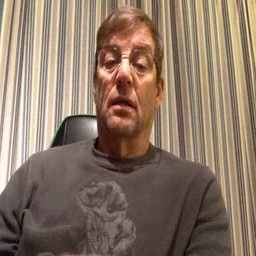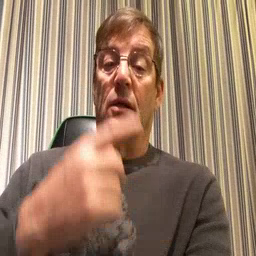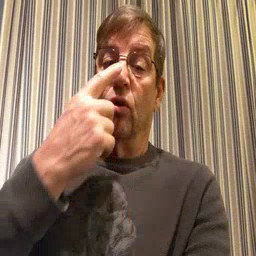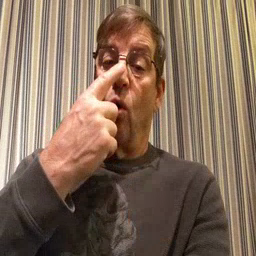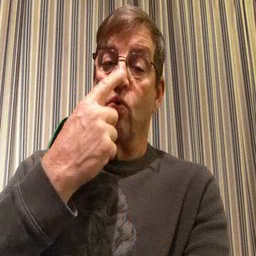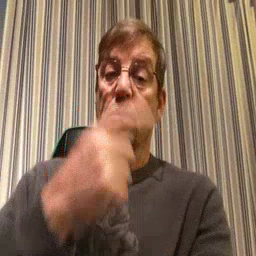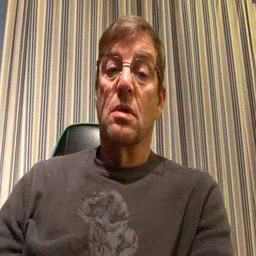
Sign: nose